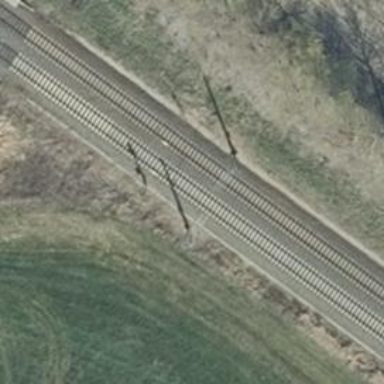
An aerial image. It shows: Railway signal.